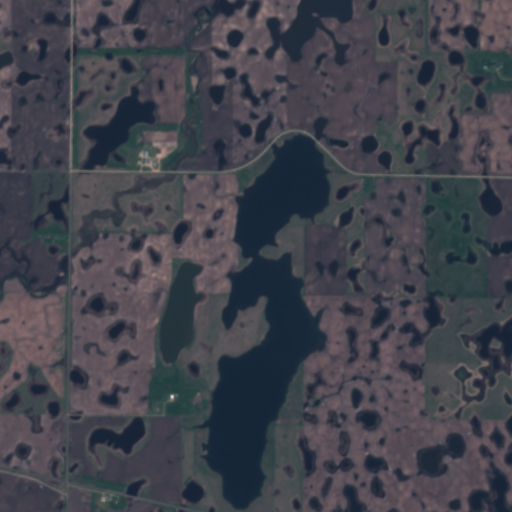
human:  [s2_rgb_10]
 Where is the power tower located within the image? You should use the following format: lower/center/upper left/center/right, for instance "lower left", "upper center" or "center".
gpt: The power tower is located in the lower right of the image.
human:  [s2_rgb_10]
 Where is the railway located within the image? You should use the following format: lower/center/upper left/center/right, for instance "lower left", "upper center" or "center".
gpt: The railway is located in the lower of the image.
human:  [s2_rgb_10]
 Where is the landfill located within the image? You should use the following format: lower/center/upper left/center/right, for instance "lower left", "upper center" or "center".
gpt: There is no landfill in the image.